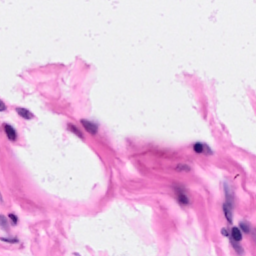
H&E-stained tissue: Breast